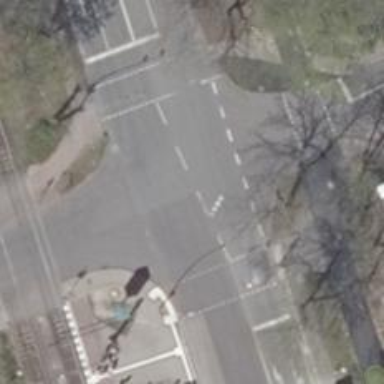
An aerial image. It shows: Road with traffic signals.